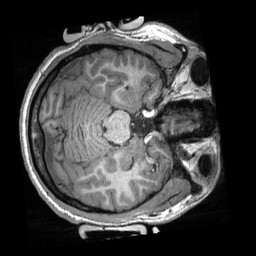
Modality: T1w
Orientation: axial
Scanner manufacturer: siemens
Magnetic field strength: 3 T
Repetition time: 2.3 s
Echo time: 0.00308 s